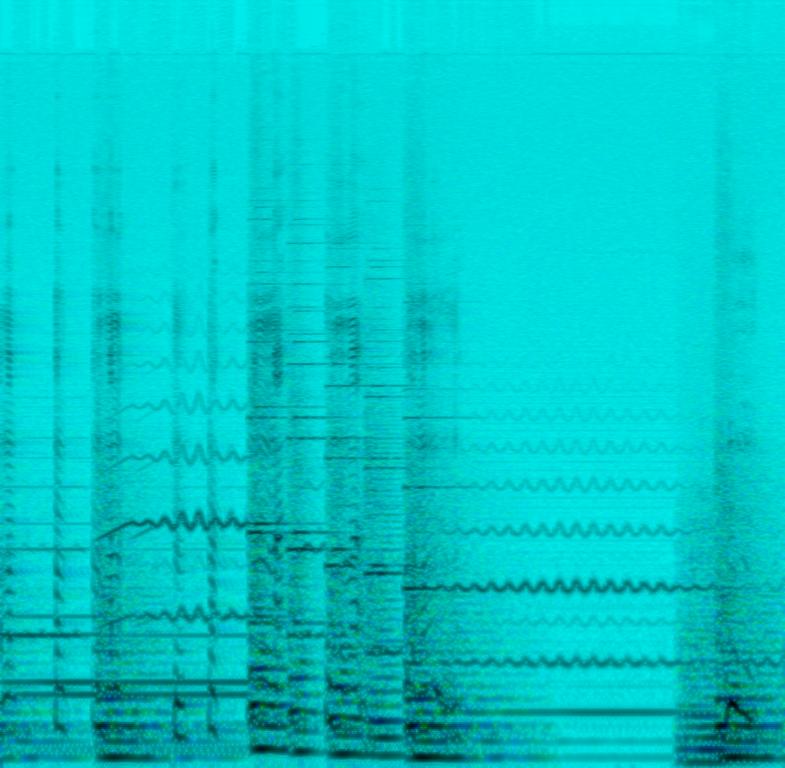
A synthesizer holds a note with increasingly wide vibrato then joins the string bass ensemble in playing a lurching, creeping melody. Sounds like music from a spooky video game. Fearful male muttering can also be heard.